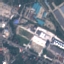
Land use / land cover class: Industrial